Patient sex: M
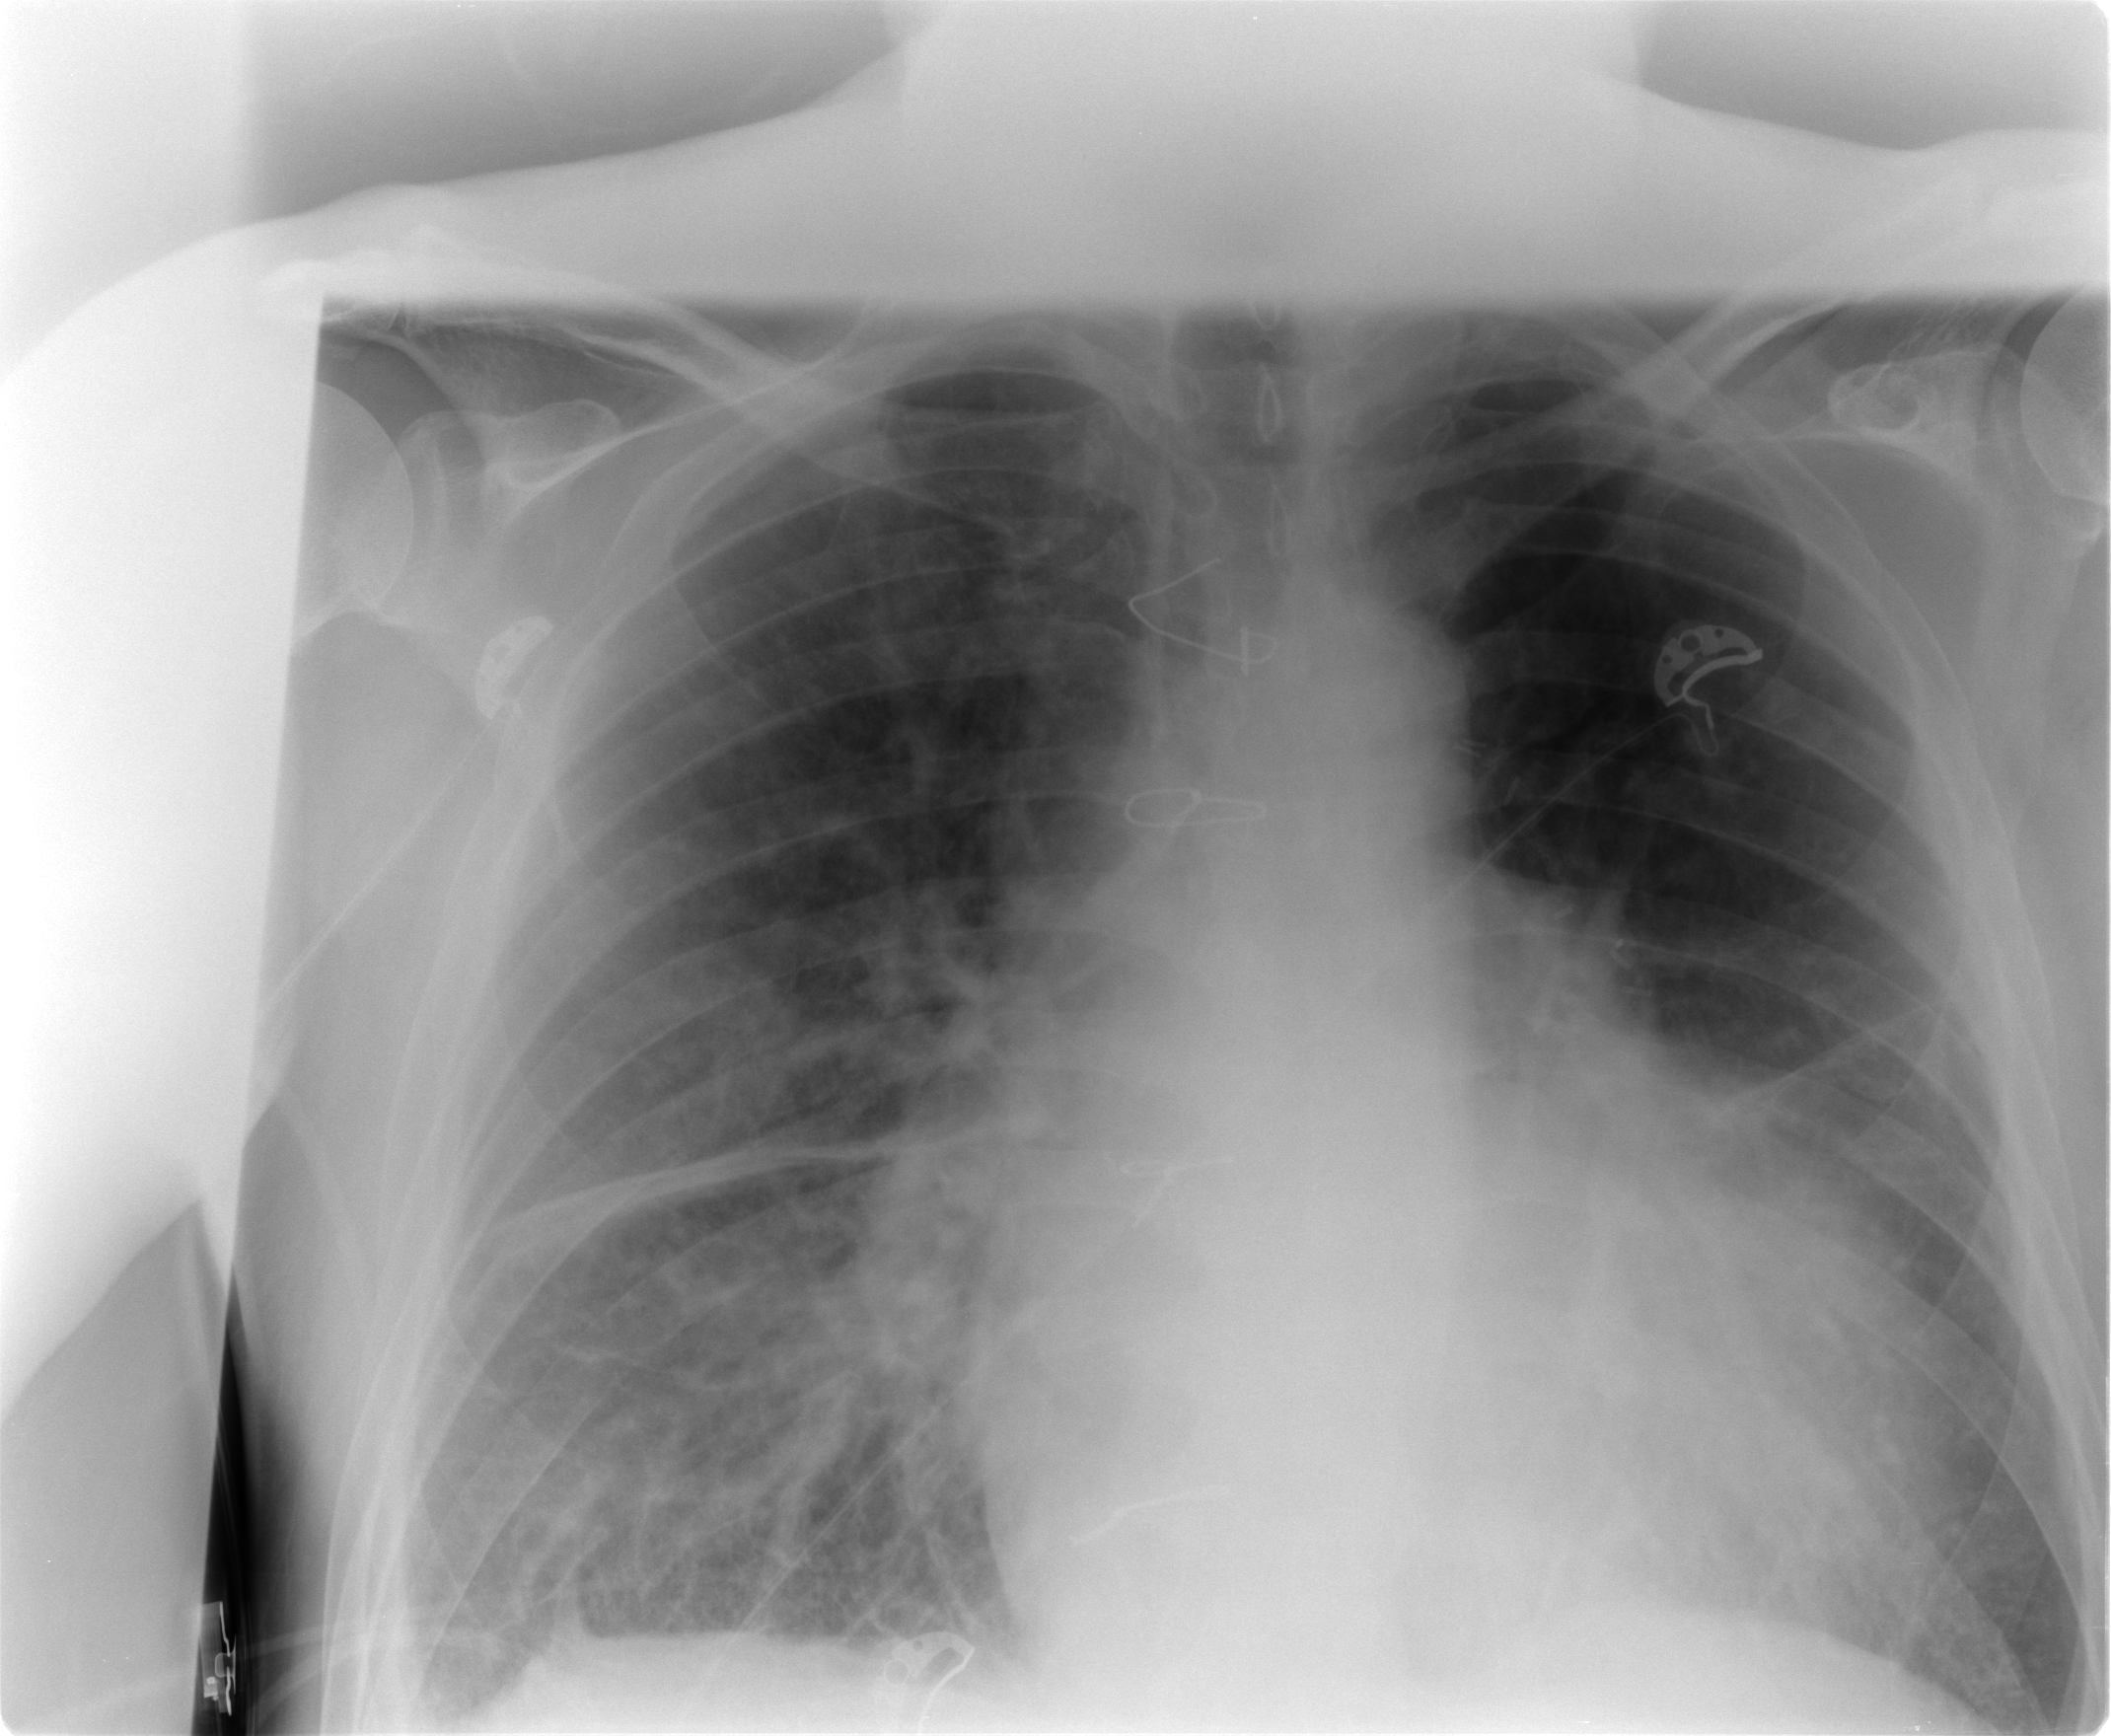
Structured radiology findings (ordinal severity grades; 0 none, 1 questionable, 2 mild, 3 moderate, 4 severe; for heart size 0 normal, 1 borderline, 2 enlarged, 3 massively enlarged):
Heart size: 1
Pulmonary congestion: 2
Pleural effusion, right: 1
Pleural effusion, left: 1
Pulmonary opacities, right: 2
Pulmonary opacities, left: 2
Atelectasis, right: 2
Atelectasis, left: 2